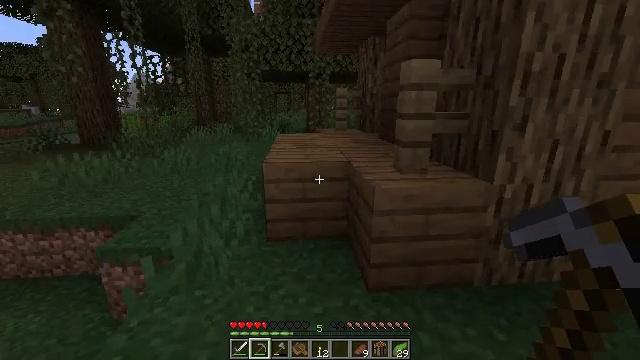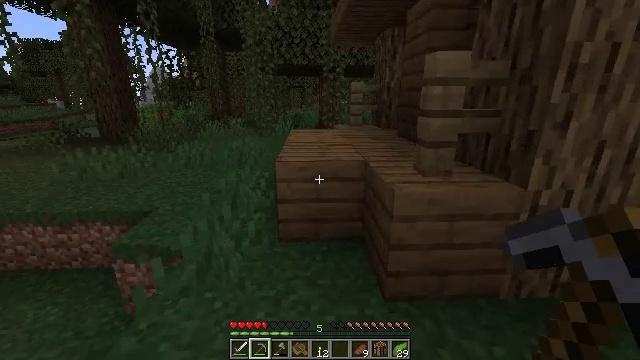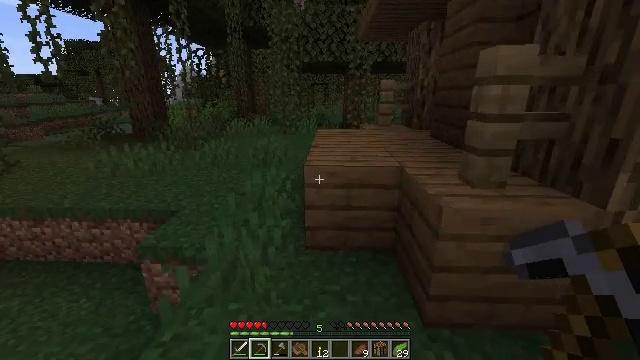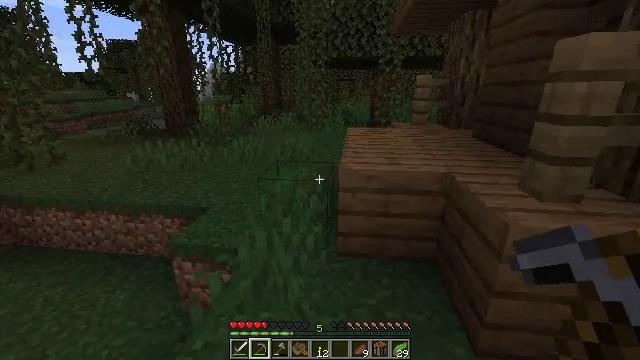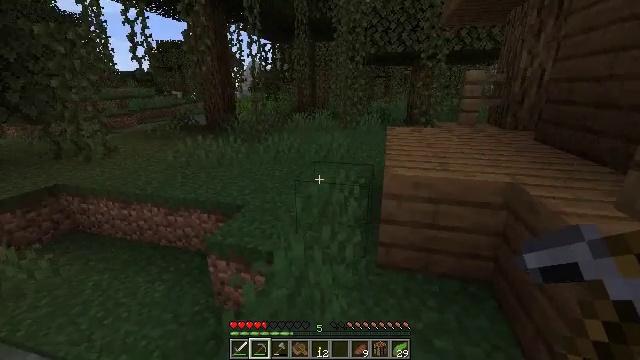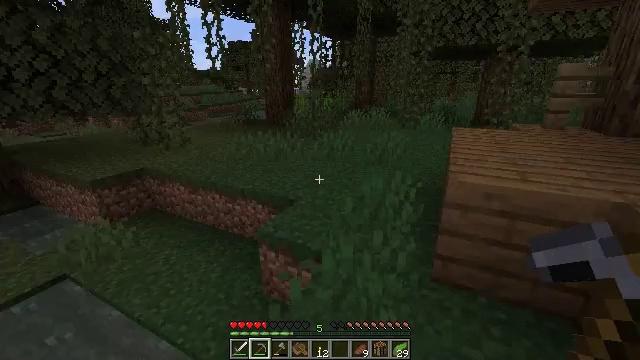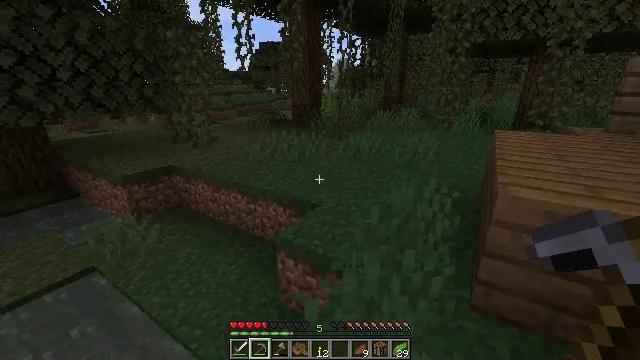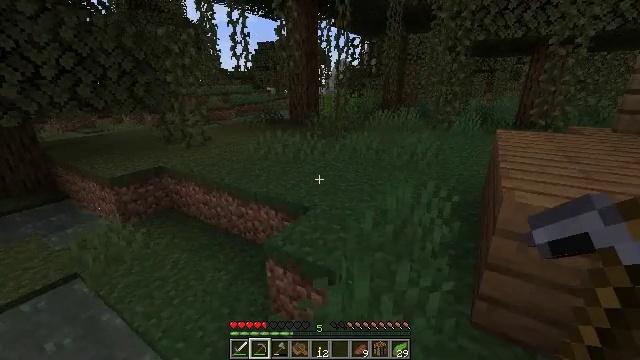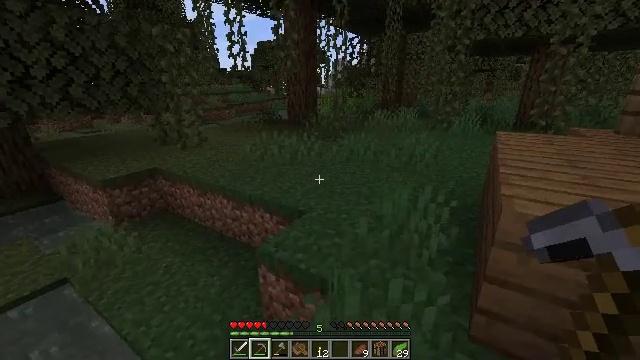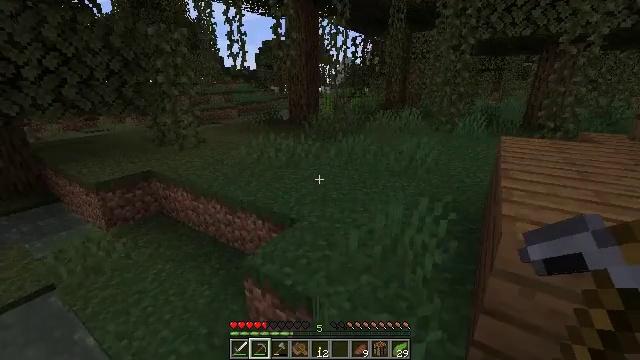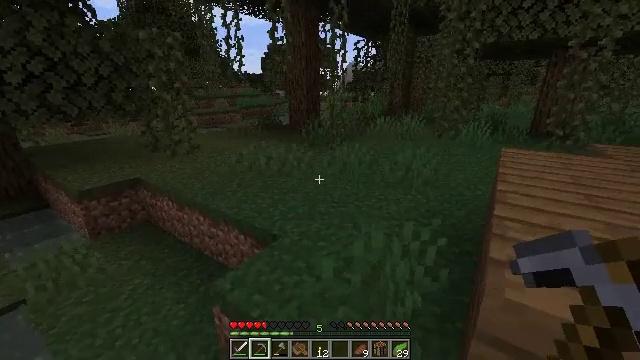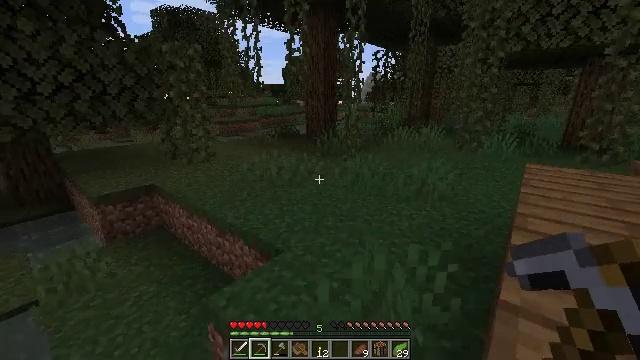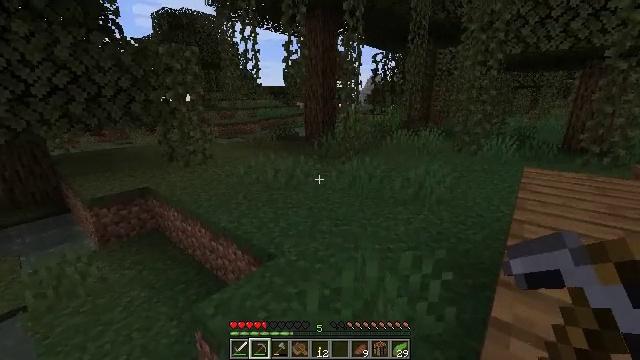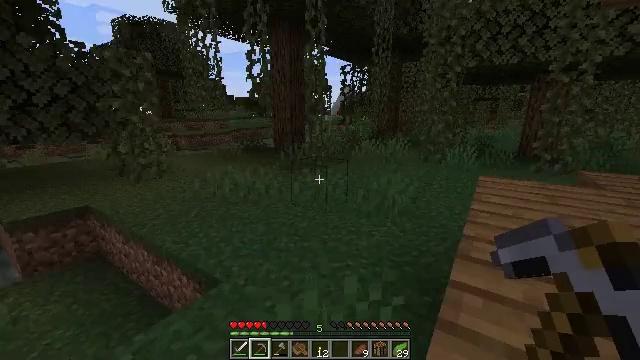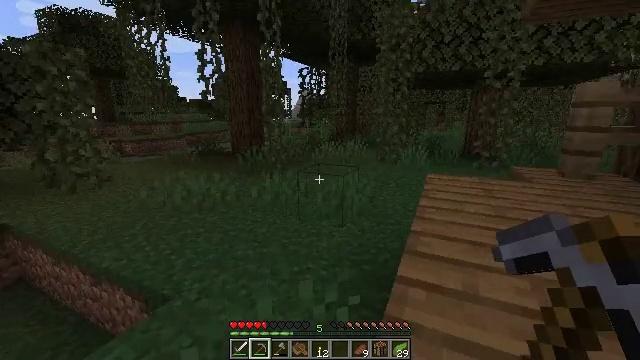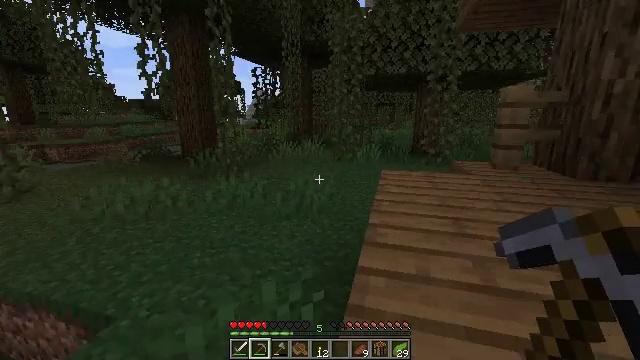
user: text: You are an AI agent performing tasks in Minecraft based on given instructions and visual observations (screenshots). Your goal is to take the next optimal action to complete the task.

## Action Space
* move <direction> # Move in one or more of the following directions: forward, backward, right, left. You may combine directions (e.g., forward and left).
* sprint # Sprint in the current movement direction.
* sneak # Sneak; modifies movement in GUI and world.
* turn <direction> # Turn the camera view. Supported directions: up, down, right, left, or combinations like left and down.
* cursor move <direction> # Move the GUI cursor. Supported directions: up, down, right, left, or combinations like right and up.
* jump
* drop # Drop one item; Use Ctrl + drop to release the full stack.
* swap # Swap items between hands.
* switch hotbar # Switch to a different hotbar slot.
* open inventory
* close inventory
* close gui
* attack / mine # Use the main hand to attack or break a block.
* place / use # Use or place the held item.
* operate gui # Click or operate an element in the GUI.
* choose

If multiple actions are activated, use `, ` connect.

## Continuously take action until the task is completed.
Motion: motion action
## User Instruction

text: Mine the potted red mushroom and its pot.
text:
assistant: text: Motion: move forward and move left, turn left and down
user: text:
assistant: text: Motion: move forward and move left, turn left
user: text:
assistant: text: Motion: move forward and move left, turn left
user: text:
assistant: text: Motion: move forward, turn left
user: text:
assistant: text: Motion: move forward, turn left
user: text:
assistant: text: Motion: move forward and move right, turn left
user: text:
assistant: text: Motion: move forward and move right
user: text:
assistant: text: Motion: move forward and move right
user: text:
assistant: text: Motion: move forward and move right, turn left
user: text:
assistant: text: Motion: move forward and move right, turn left
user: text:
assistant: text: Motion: move forward and move right, turn left and up
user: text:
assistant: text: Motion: move forward and move right
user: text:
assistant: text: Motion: move forward and move right, turn right and up
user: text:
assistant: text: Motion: move forward and move right, turn right
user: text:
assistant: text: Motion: move forward, turn right
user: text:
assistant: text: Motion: move forward, turn right, jump
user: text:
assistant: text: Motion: move forward, turn right, jump
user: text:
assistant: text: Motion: move forward, jump
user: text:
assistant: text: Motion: move forward and move left, jump
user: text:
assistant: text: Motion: move forward and move left, turn right
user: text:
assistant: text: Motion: move forward and move left, turn right
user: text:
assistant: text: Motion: move forward and move left, turn right and down
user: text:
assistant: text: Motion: move forward, turn right and down
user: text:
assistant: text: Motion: move forward, turn right
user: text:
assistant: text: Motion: move forward, turn right
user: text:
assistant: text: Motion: move forward, turn right
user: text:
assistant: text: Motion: move forward, turn right and up
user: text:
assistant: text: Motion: move forward, turn right
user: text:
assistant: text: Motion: move forward
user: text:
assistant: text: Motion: move forward